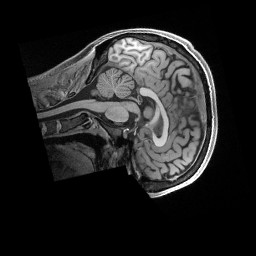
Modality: T1w
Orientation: sagittal
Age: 24
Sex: male
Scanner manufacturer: siemens
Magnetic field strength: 3 T
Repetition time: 2.5 s
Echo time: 0.00296 s